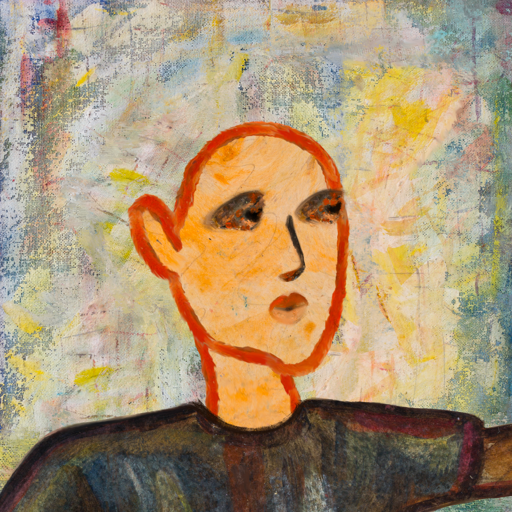
Background: Irani, Head And Neck Side: Experience, Face Side: Gypsy_Queen, Bust: Mosgoul, Hair Side: Blank, Head Accessory: Blank, Second Necklace: Blank, Necklace: Blank, Baby: Blank